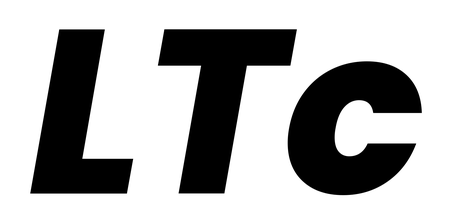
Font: Poppins-ExtraBoldItalic